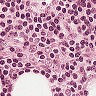
Metastatic tissue present: no